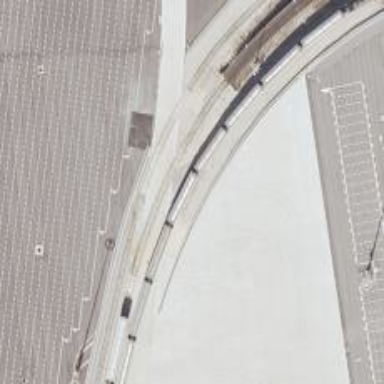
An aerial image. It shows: Level crossing along the railway.